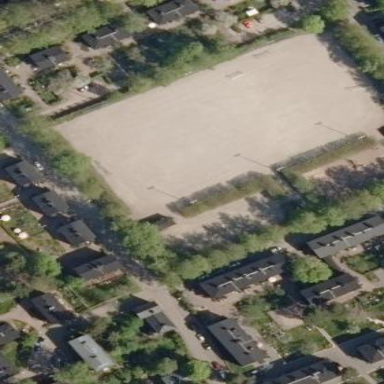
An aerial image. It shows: Gravel pitch for leisure land activities.